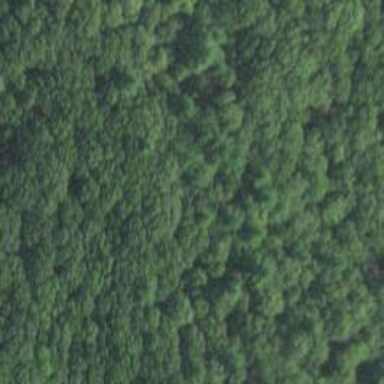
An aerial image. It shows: Mixed woodland with various types of leaves.